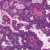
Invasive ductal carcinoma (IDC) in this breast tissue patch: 0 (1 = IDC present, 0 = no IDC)